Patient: sex M, age 65
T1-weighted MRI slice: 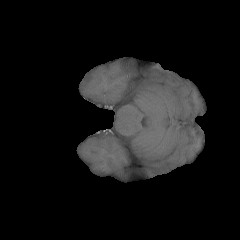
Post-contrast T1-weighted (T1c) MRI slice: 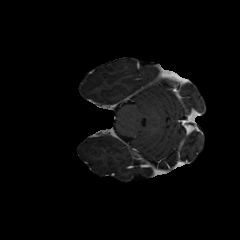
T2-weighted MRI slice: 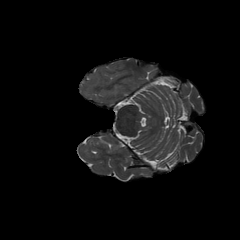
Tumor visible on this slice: no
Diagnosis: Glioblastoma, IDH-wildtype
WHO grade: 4